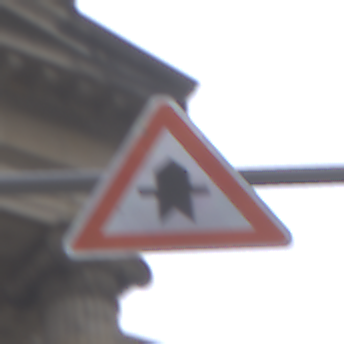
Verkehrszeichen: Vorfahrt
Umgebung: Outdoor, Urban
Tageszeit: Midday
Wetter: Overcast
Licht: Natural
Jahreszeit: NotSpecified
Kontrast: LowContrast